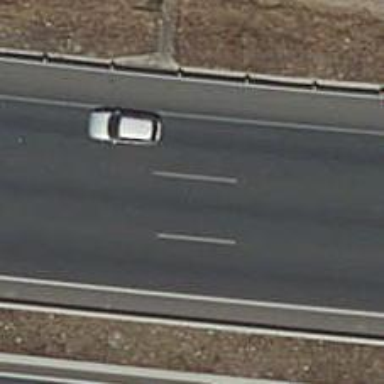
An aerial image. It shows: Asphalt motorway.